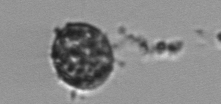
Label: Thalassiosira